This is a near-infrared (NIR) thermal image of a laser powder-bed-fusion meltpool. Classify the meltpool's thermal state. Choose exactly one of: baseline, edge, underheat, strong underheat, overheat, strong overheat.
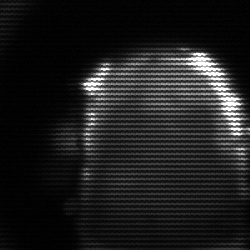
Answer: baseline